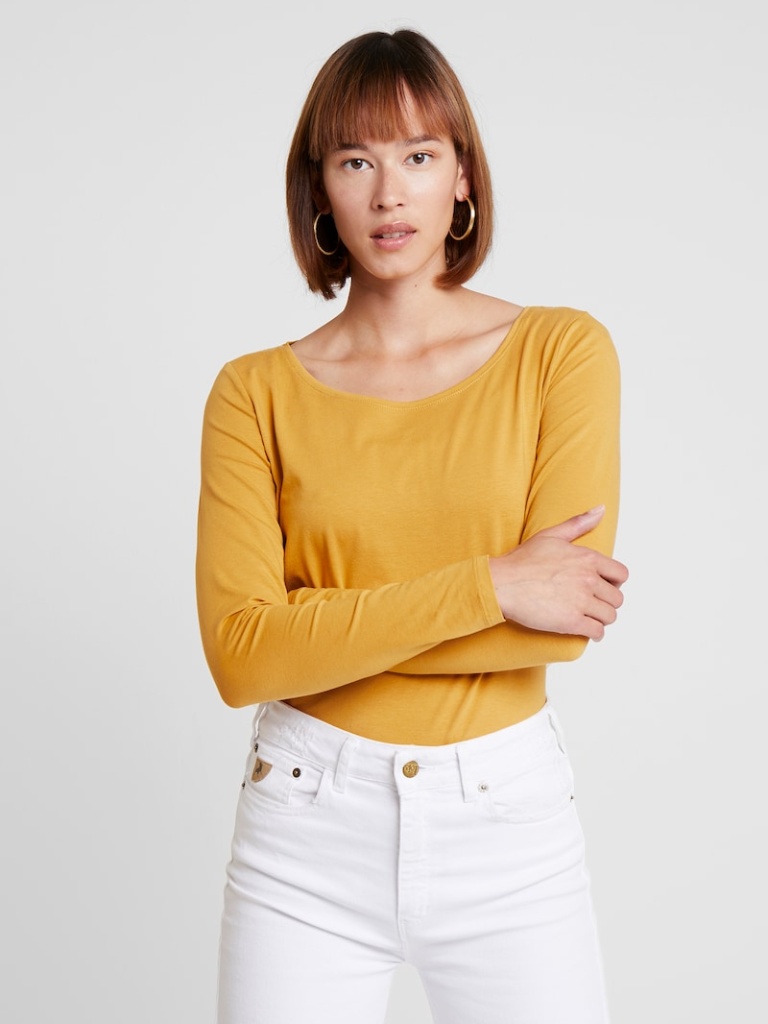
cotton fitted a long-sleeved with the sleeves down hip length Fully Tucked in crew top